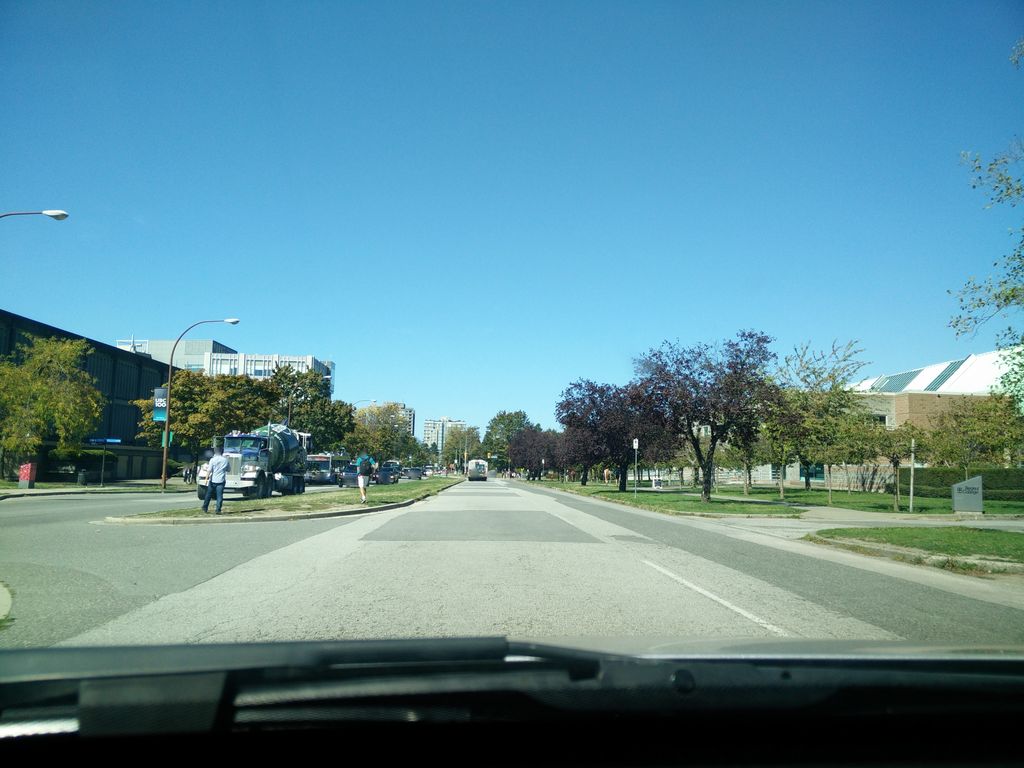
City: vancouver